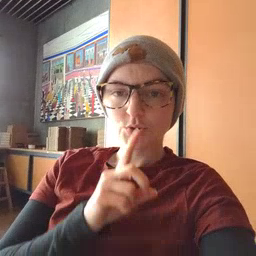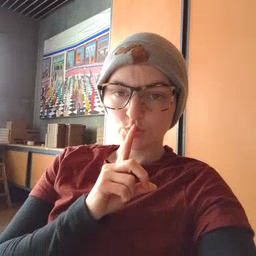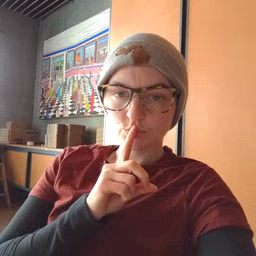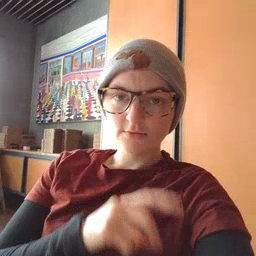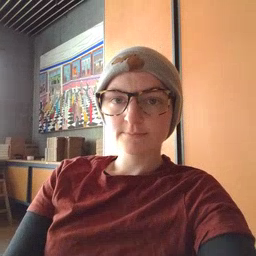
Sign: shhh